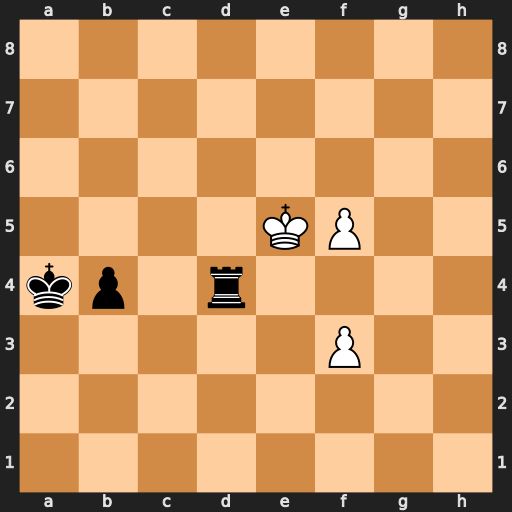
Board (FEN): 8/8/8/4KP2/kp1r4/5P2/8/8
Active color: w
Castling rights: -
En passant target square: -
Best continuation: Kxd4 b3 Kc3 Ka3 f6 b2 f7 b1=Q f8=Q+